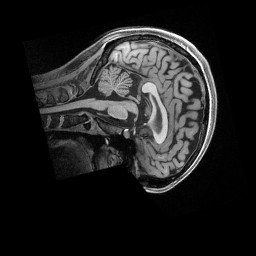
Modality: T1w
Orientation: sagittal
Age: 24
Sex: female
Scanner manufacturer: siemens
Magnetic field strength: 3 T
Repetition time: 2.5 s
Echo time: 0.00296 s